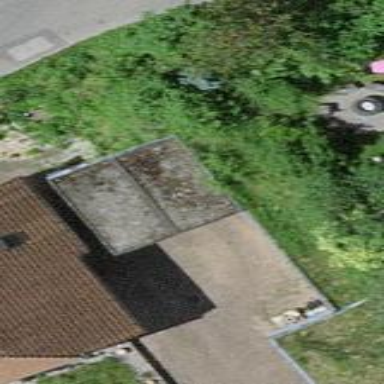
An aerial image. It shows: Garage.